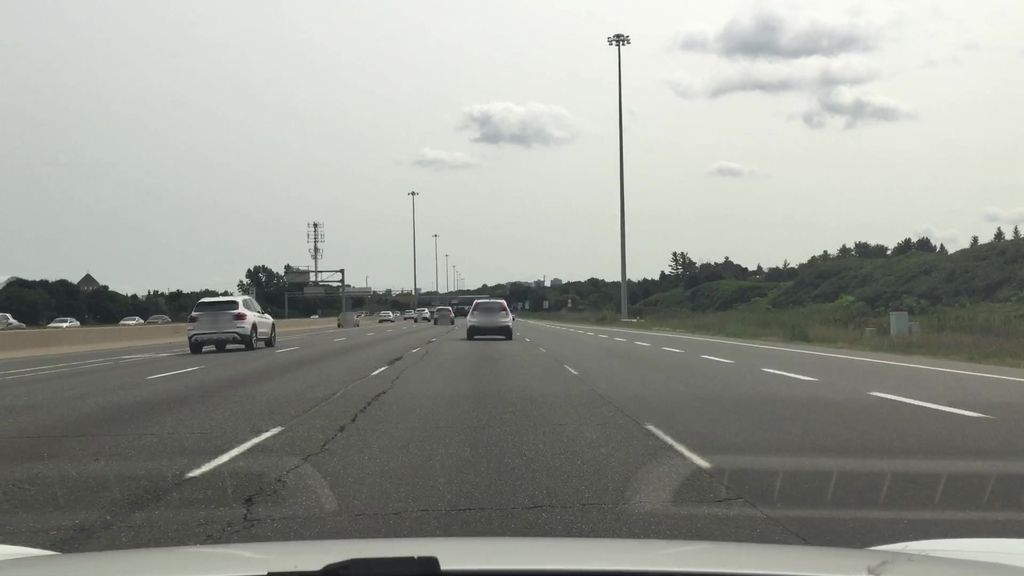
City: toronto